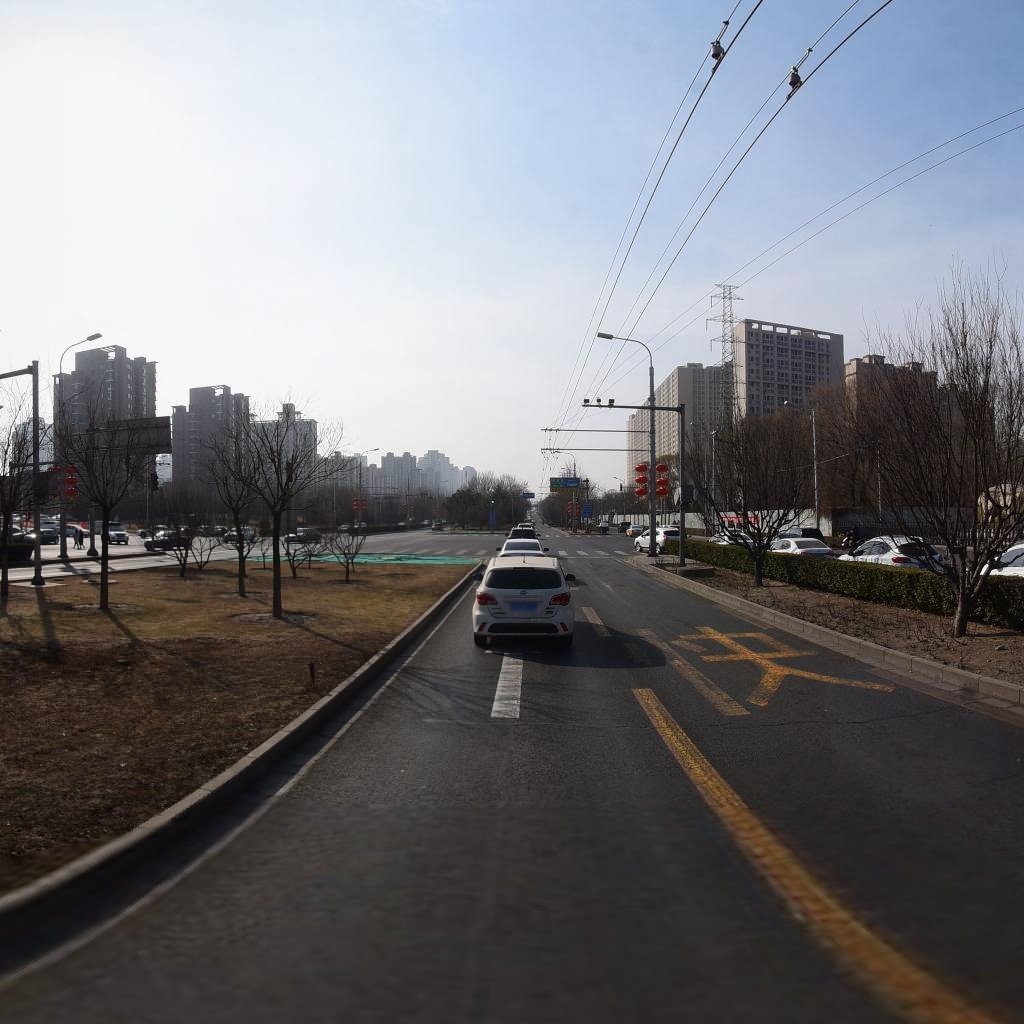
Region: Chaoyang
Road damage annotations: transverse crack